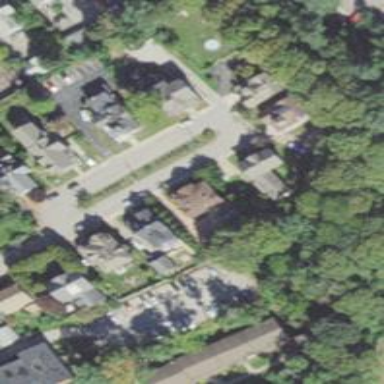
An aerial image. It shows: Residential driveway used as service road.